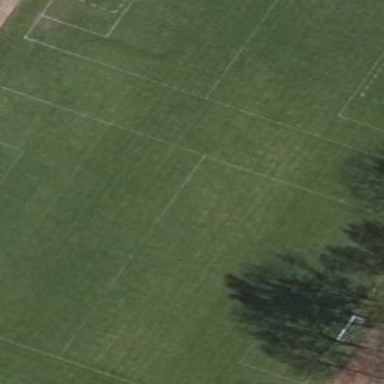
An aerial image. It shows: Soccer pitch for leisure land activities.